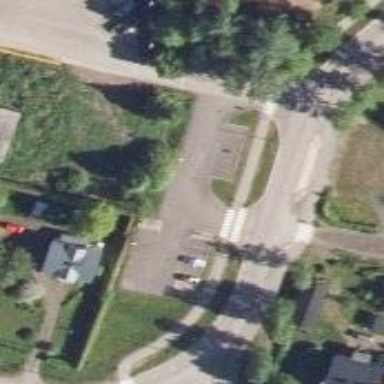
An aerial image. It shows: Road with "give way" sign.